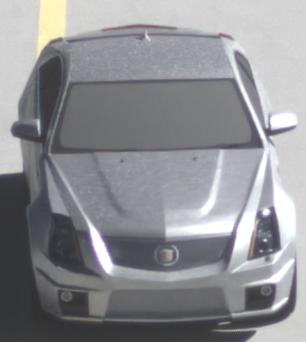
Make: Cadillac
Model: CTS-V
Detailed model: CTS-V (II) Limousine
Model produced from: 2008/11
Model produced until: 2010/12
Doors: 4
Color: white
Road condition: dry road
Daytime: midday
Contrast: high contrast